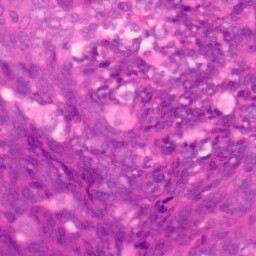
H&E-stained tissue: Colon